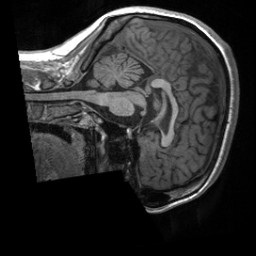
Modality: T1w
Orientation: sagittal
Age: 33
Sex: female
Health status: healthy
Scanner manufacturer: siemens
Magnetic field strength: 3 T
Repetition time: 2 s
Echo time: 0.00232 s